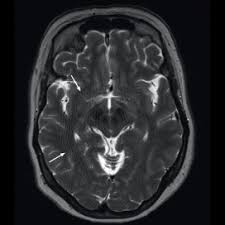
Label: notumor